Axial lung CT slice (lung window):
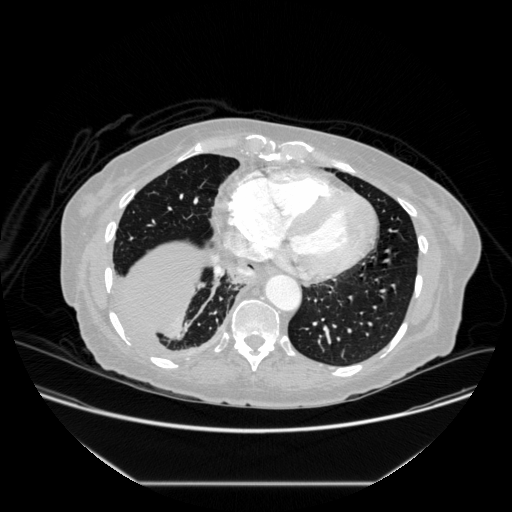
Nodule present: no